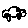
Label: car